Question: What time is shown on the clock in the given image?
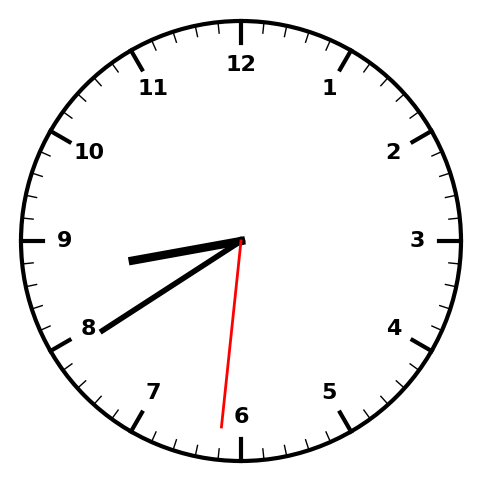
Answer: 08:39:31